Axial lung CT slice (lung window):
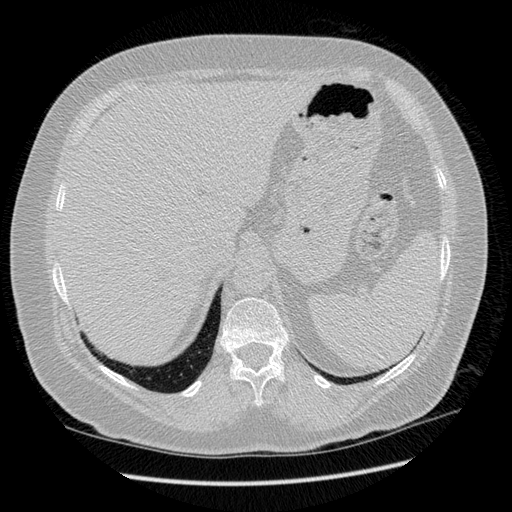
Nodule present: no